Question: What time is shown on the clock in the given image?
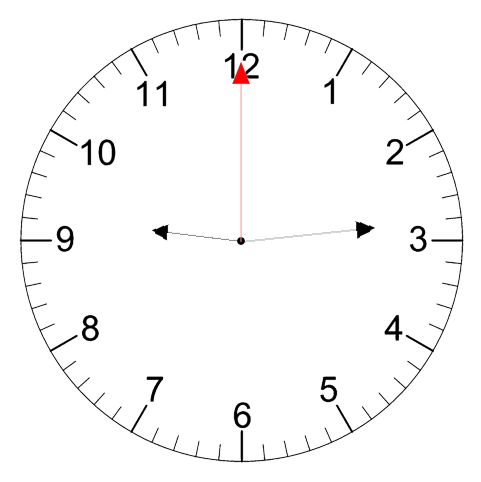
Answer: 09:14:00